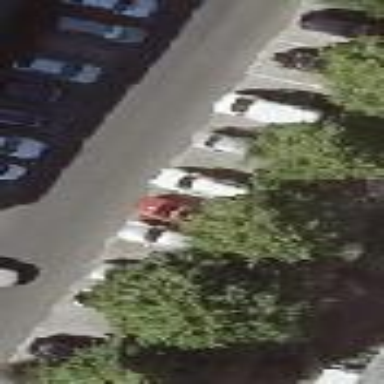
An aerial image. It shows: Street-side parking area with concrete surface.